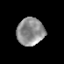
Tissue: prostate
Cell type: T cells
Senescence score: 0.3256
Nuclear area (px): 737
Mean DAPI intensity: 143.384